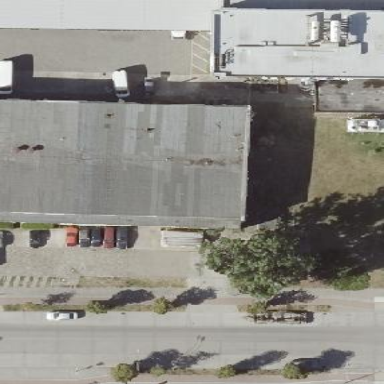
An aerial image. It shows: Car repair shop located in building.